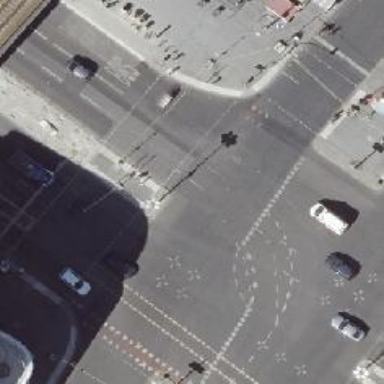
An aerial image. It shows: Asphalt footway with marked crossing equipped with traffic signals.